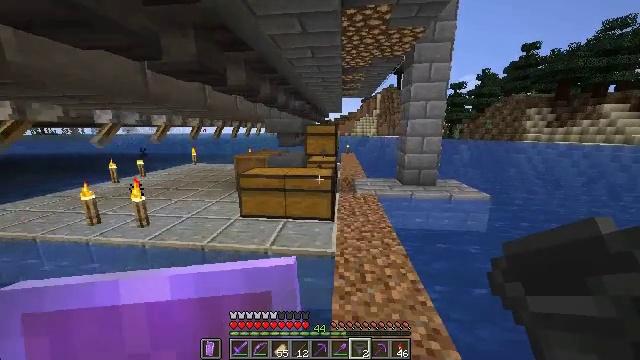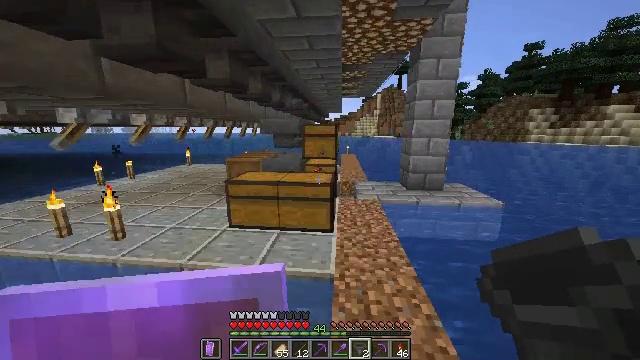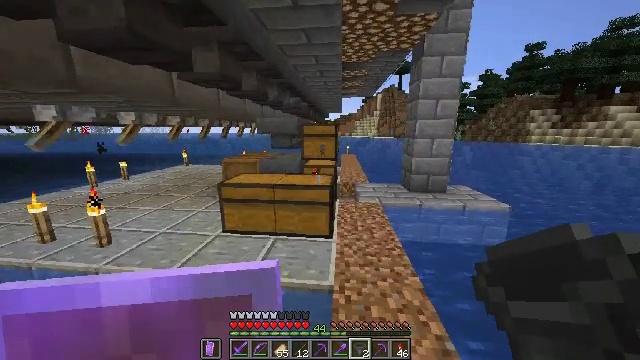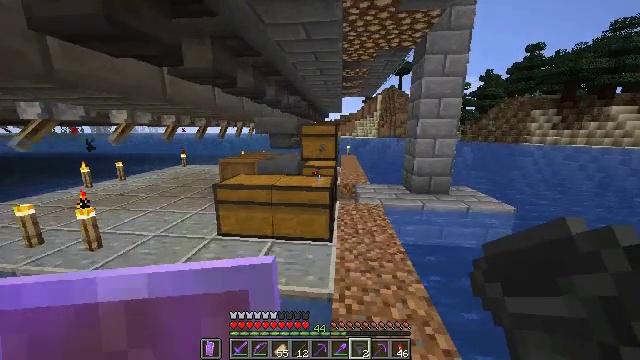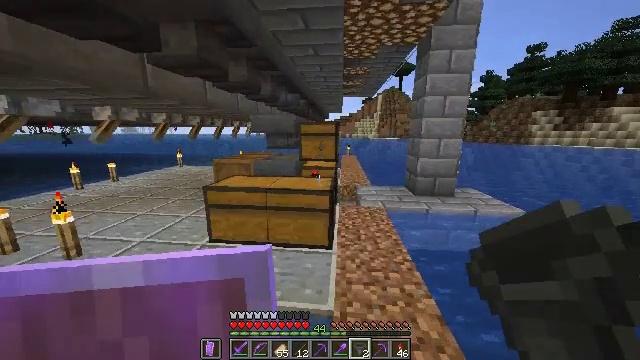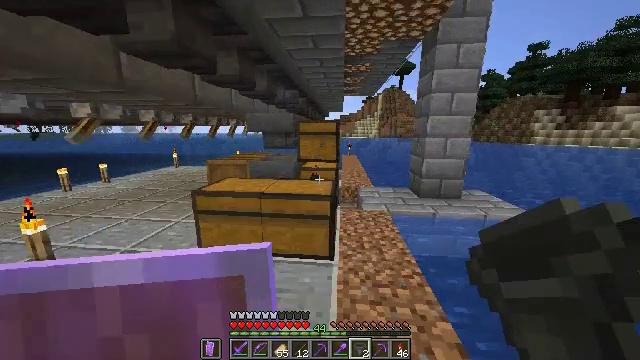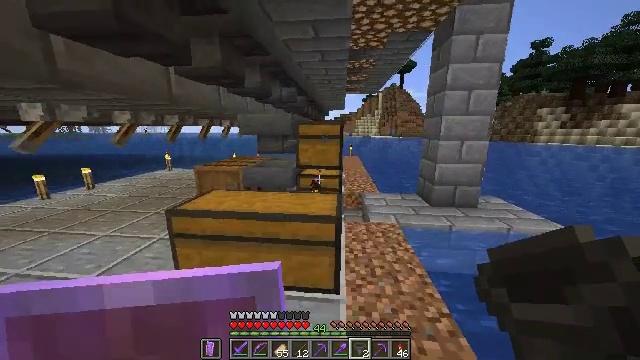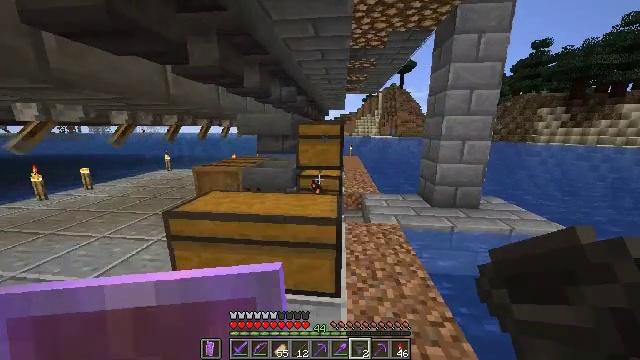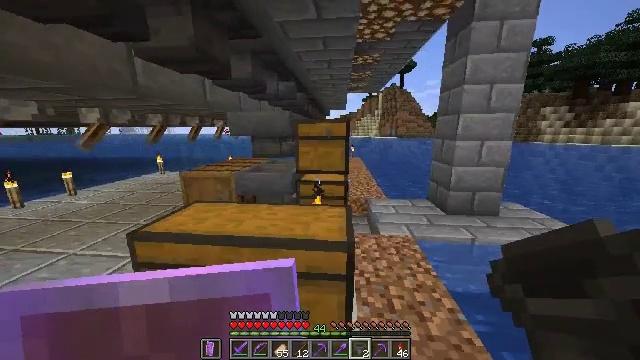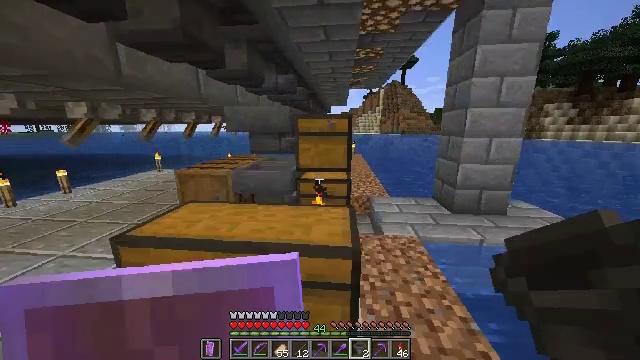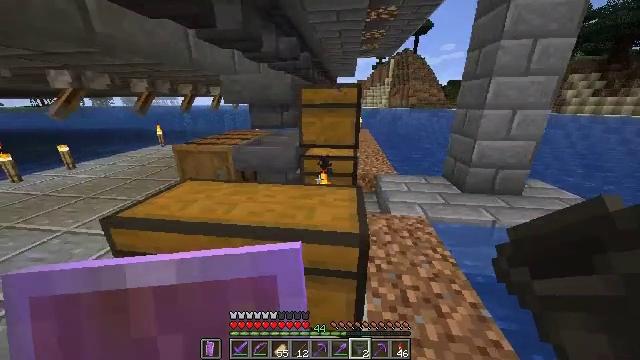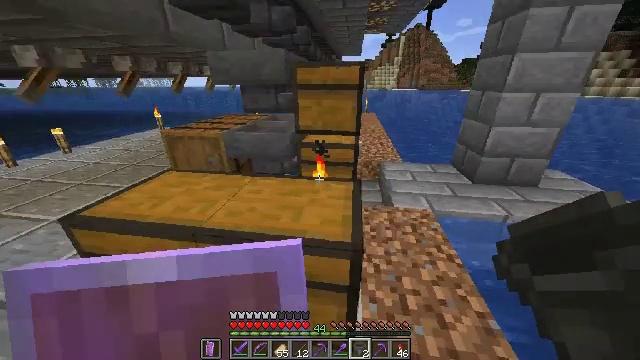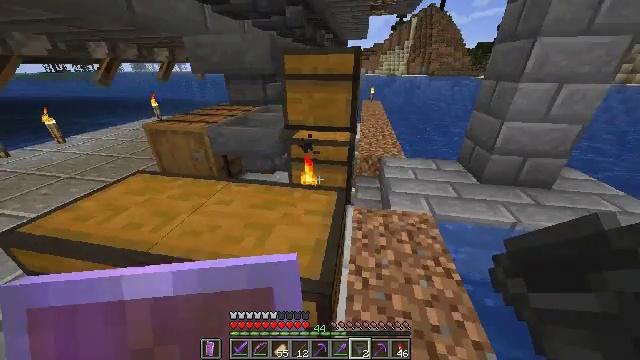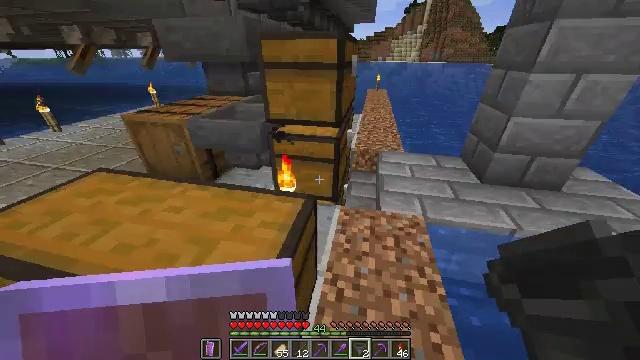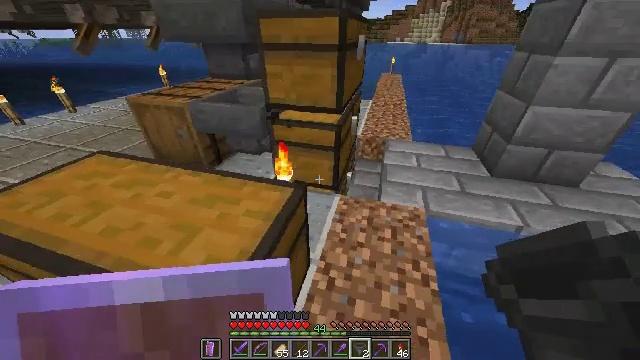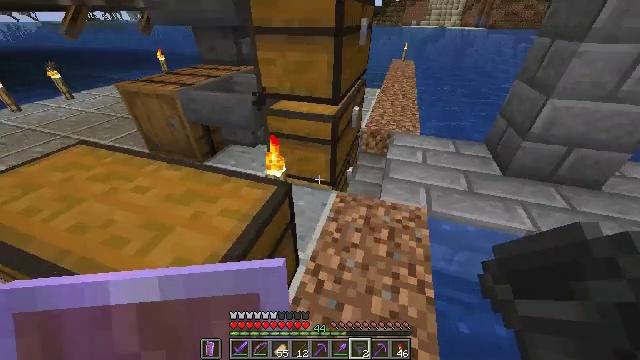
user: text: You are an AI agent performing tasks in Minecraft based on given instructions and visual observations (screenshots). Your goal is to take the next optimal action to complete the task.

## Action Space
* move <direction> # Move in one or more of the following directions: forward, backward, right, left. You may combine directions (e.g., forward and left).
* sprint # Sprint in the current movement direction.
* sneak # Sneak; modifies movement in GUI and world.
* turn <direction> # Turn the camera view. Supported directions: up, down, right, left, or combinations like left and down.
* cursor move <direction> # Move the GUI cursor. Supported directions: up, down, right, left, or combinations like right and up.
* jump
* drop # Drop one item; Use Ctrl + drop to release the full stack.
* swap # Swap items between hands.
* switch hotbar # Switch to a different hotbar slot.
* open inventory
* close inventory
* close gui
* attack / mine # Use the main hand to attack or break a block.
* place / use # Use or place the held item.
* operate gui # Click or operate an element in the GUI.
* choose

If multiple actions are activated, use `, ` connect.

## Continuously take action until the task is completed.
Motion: motion action
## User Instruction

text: Retrieve the polished andesite from the wall.
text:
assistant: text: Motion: move forward, sprint
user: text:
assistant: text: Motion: move forward, sprint
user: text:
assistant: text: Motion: move forward, sprint
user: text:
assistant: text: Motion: move forward, sprint
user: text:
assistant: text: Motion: move forward, sprint
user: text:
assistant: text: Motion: move forward, sprint
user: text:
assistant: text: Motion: move forward, sprint
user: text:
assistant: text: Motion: move forward, sprint
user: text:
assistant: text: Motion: move forward, sprint
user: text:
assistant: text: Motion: move forward and move right, sprint, turn left and down
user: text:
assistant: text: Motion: move forward and move right, sprint, turn left and down
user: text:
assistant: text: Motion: move forward and move right, sprint, turn left and down
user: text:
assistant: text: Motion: move forward and move right, sprint, turn left and down
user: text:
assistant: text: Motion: move forward and move right, turn left and down
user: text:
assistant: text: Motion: move forward and move right, turn left and down
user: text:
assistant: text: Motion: move forward and move right, turn left and down
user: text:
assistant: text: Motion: move forward and move right, turn left and down
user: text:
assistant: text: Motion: move forward and move right, turn left and down
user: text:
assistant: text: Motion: no_op
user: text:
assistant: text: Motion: no_op
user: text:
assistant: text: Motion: no_op
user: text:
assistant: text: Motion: no_op
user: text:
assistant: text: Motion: no_op
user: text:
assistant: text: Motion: no_op
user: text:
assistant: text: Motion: no_op
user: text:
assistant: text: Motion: no_op
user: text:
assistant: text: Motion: no_op
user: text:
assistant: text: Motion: turn left
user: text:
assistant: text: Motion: turn left
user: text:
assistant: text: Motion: no_op